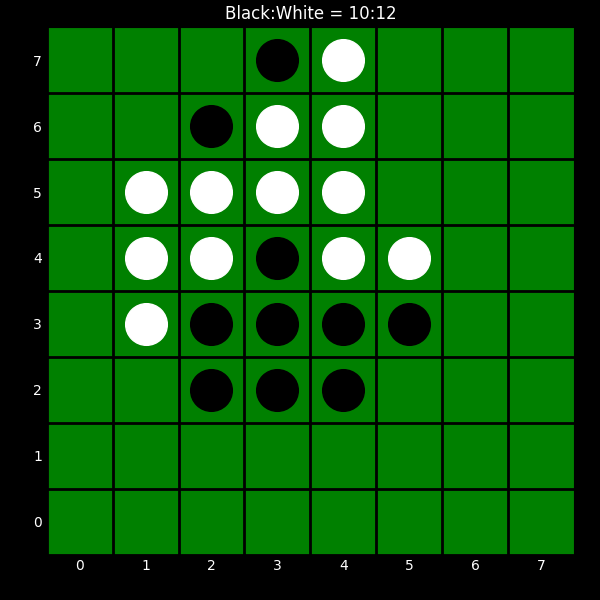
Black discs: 10
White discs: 12